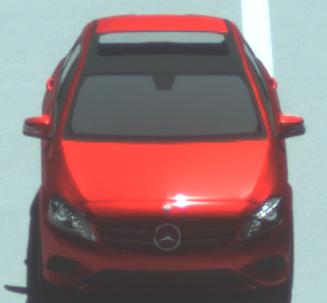
Make: Mercedes-Benz
Model: A 180
Detailed model: A-Class (176)
Model produced from: 2012/09
Model produced until: 2015/07
Doors: 5
Color: red
Road condition: dry road
Daytime: midday
Contrast: high contrast